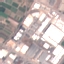
Label: Industrial